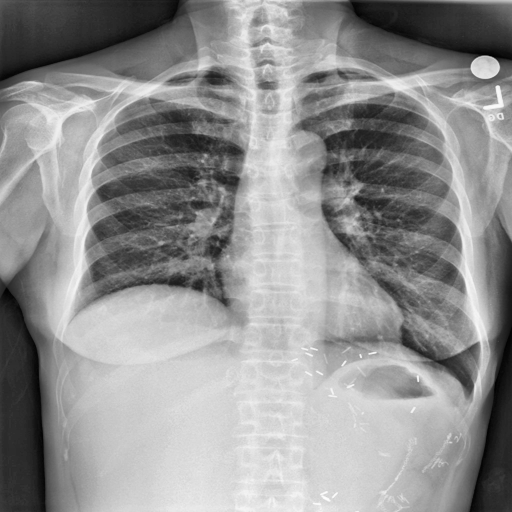
Finding: NORMAL